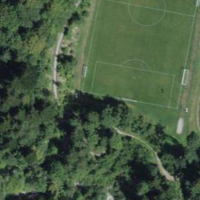
EUNIS habitat code: 24
Species observed at this site:
Motacilla alba
Clematis vitalba